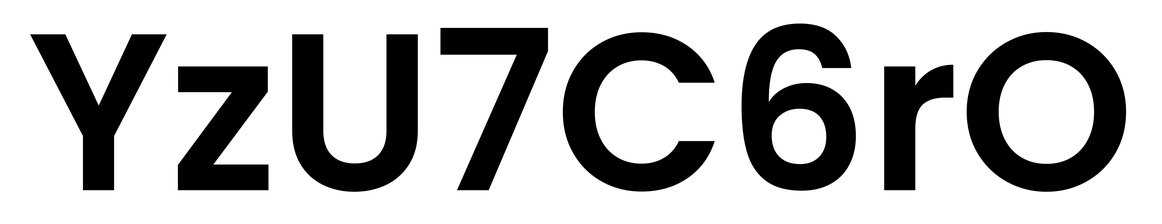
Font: Poppins-SemiBold